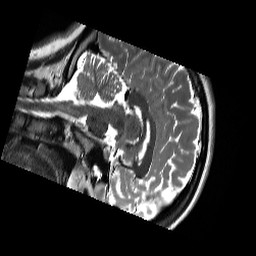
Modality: T2w
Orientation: sagittal
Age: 18
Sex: female
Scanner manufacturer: siemens
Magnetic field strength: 3 T
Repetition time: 13.52 s
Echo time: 0.088 s